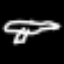
Label: airplane